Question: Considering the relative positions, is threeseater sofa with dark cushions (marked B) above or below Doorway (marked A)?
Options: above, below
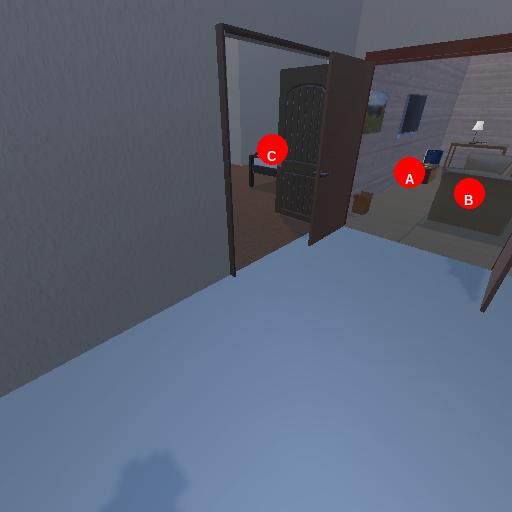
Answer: above